Interaction volume radius: 5 \u00c5
Interaction volume height: 30 \u00c5
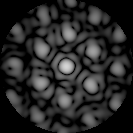
Disorder parameter: 0.3784